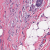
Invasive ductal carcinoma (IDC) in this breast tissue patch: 0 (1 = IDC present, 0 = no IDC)